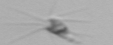
Label: Calciopappus